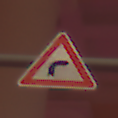
Verkehrszeichen: KurveRechts
Umgebung: Outdoor, Urban
Tageszeit: Night
Wetter: Overcast
Licht: Artificial
Jahreszeit: Winter
Kontrast: MediumContrast